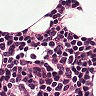
Metastatic tissue present: no